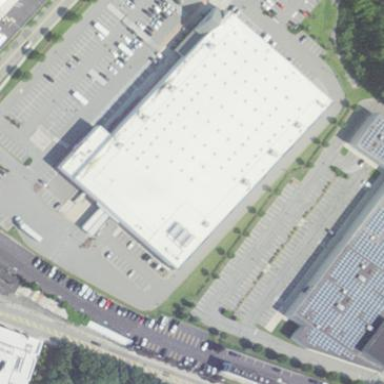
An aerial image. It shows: Wholesale shop located inside building.